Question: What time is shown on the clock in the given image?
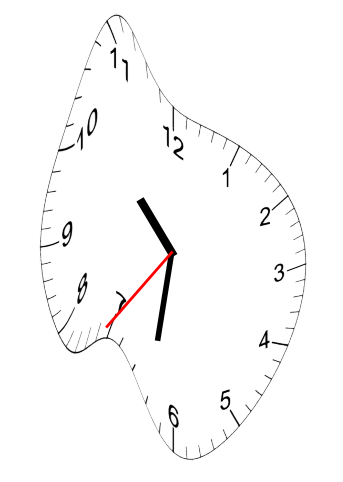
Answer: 10:31:36